Question: Drop below letters like g, y, j are truncated in Firefox 3.6 only.
'''
<input type="text" value="yyyy gggg xxxx" style="height: 1em;" />
'''

<URL>
My google-fu is completely failing me. Simple problem. I imagine there is a simple solution.
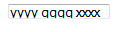
Answer: 1em represents the width of a lowercase M in the given font, so I understand. 1em won't necessarily produce enough height for a full character to be displayed. Because of differences in font rendering between browsers (especially Firefox and Safari), you may notice subtle differences along these lines. Either remove the height (so it's automatically calculated), or increase the size. Nice and simple.